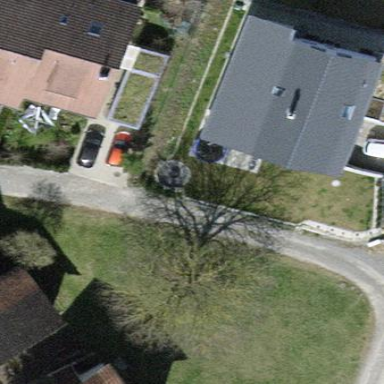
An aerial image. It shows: Gabled roofed house.